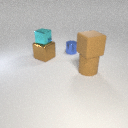
large brown metal cube behind large brown rubber cylinder